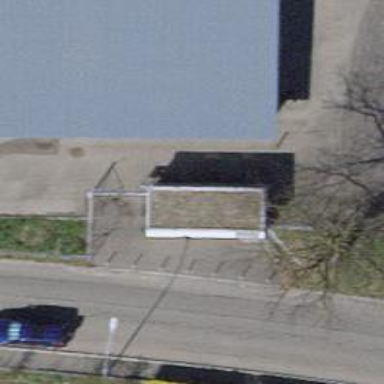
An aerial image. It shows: Minor distribution power substation.